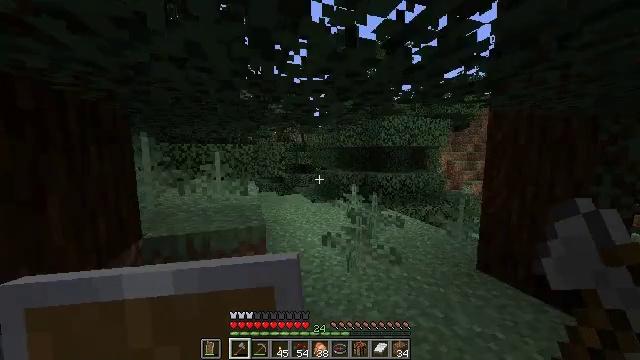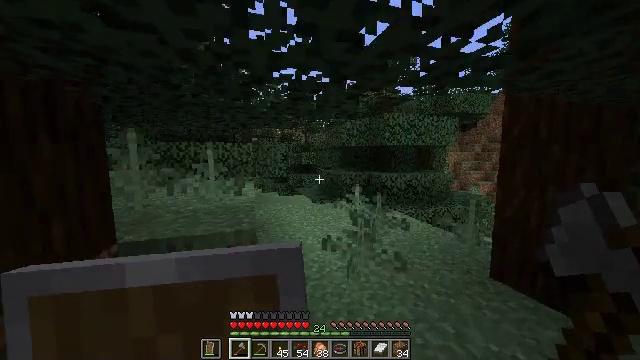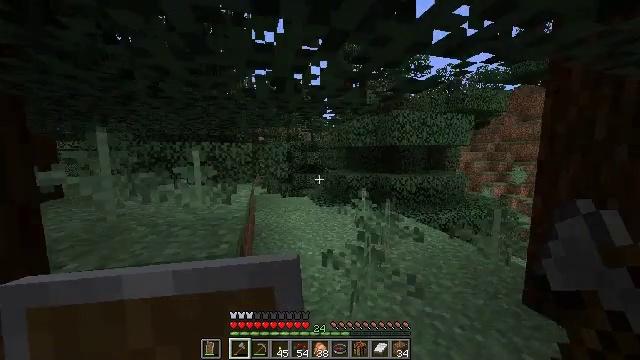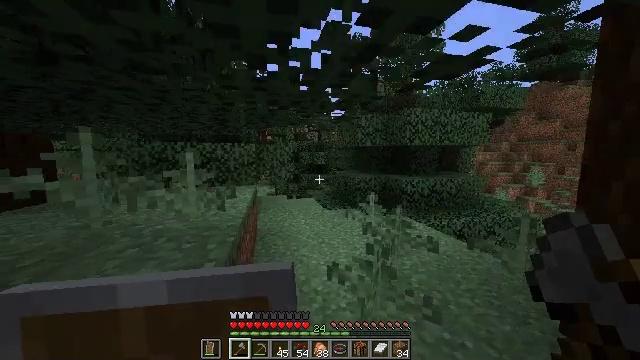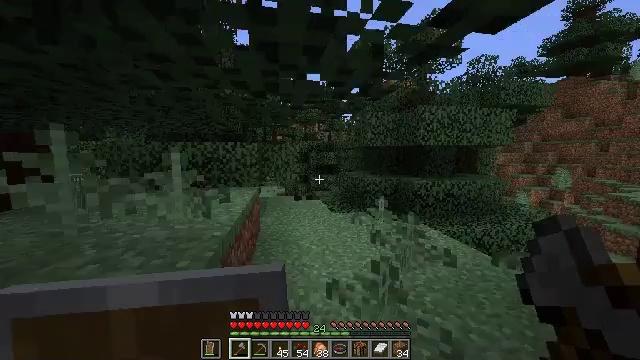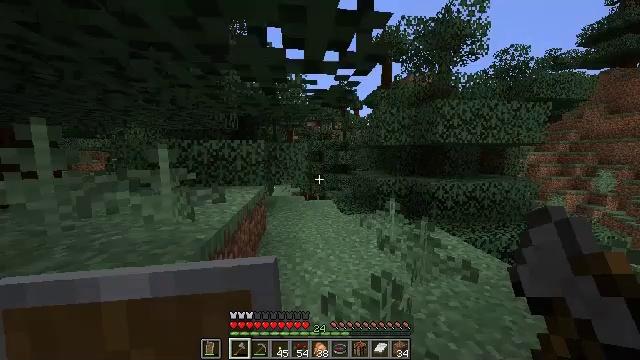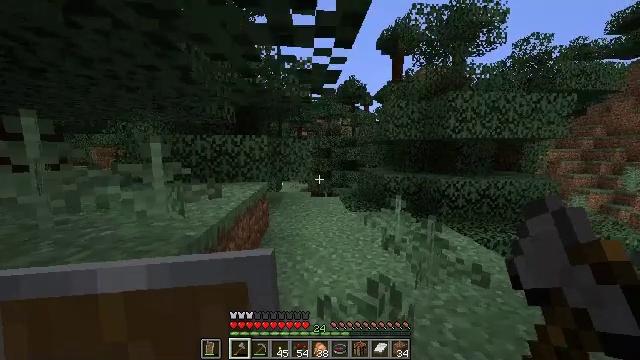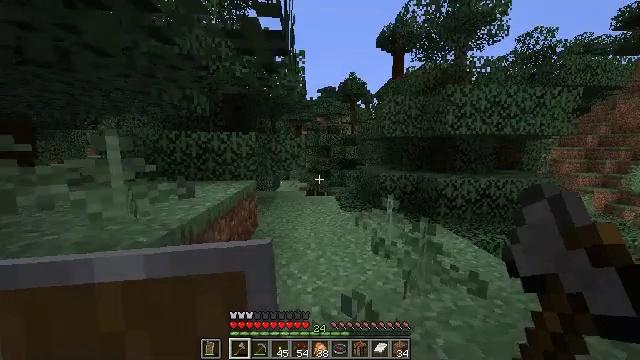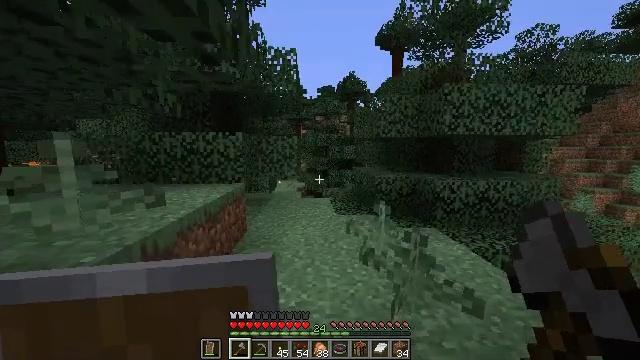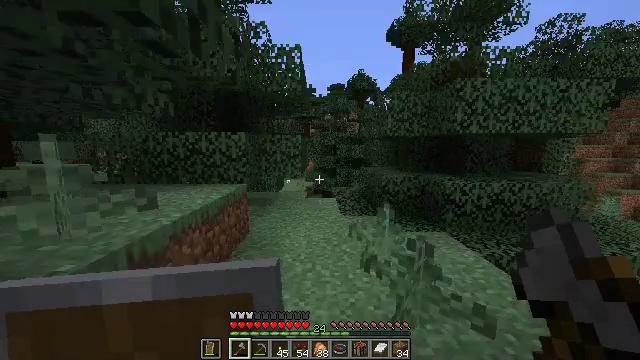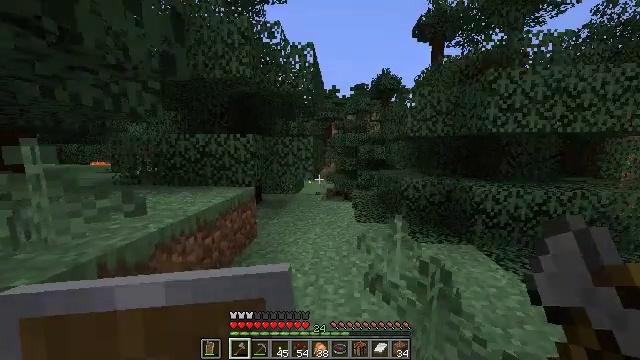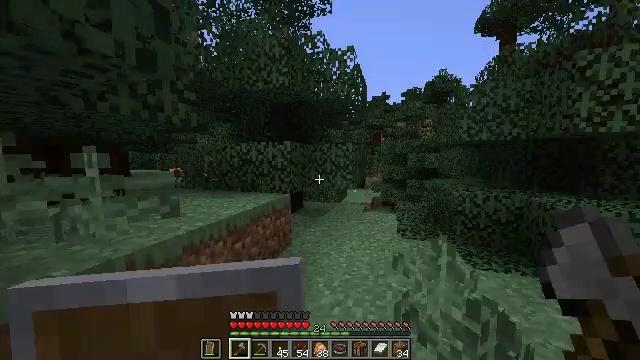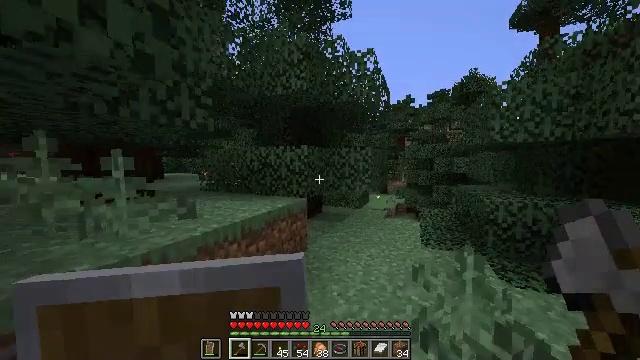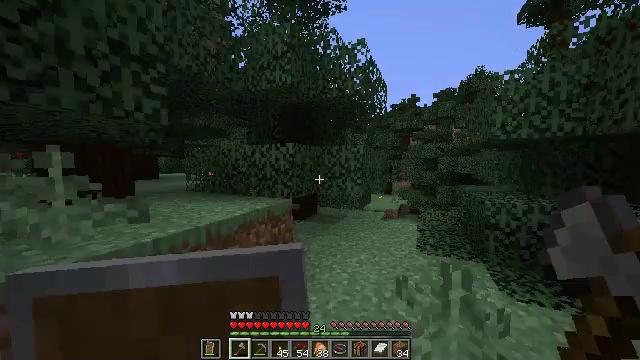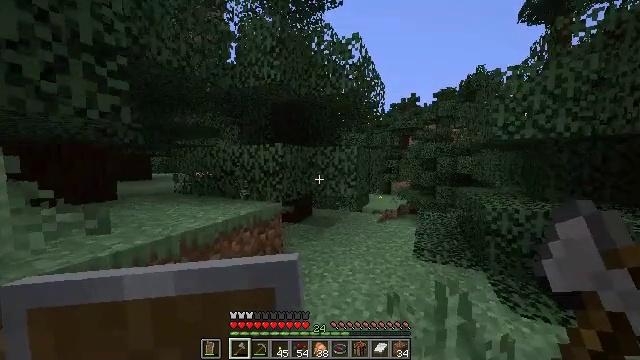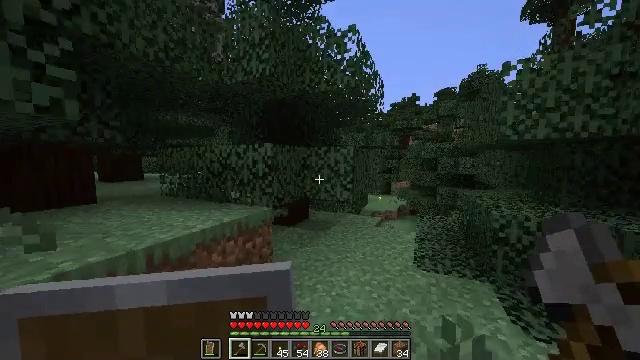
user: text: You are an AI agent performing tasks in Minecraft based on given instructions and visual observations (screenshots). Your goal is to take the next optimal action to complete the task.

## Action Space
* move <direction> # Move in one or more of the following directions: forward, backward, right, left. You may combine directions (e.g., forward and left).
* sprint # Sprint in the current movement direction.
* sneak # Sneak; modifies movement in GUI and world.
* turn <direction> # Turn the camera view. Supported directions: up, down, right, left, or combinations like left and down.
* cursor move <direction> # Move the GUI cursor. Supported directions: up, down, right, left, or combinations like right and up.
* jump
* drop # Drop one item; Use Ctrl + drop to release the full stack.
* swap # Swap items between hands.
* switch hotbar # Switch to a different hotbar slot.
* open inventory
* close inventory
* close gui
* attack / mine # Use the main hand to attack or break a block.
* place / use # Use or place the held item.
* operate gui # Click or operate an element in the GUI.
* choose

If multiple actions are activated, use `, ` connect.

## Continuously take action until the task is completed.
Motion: motion action
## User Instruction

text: Mine spruce leaves from the tree.
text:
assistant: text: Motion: move forward, turn left
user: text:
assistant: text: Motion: move forward, turn left
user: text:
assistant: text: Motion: move forward, turn left
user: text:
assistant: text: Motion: move forward and move right, turn left
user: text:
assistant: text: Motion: move forward and move right, turn left
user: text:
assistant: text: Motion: move forward and move right, turn left and down
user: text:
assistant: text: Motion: move forward and move right
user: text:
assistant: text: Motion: move forward and move right
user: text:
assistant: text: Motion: move forward and move right, turn left
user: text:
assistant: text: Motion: move forward and move right, turn left
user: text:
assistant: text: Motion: move forward and move right, turn left and up
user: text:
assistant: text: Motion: move forward and move right, turn left and up
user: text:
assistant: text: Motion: move forward and move right, turn left
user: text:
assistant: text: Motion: move forward
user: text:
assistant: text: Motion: move forward
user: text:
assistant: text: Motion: move forward
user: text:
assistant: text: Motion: move forward and move right
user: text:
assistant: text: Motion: move forward and move right
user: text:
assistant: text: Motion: move forward and move right
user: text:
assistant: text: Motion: move forward and move right
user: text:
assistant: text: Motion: move forward
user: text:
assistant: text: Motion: move forward, turn right
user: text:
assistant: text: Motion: move forward, turn right and down
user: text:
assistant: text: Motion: move forward, turn right and down
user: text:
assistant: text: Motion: move forward, turn right and down
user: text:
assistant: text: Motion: move forward
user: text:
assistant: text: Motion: move forward and move right
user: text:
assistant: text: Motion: move forward and move right
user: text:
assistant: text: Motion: move forward and move right
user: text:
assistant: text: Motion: move forward and move right, turn down